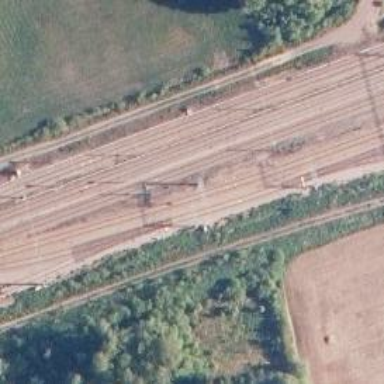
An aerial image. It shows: Railway with continuous electrified contact line.